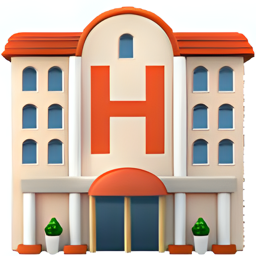
Name: hotel
Emoji: 🏨
Group: Travel & Places
Sub-group: place-building